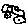
Label: car